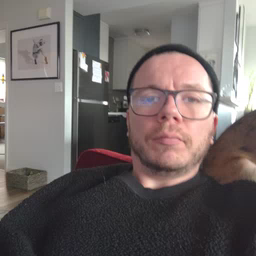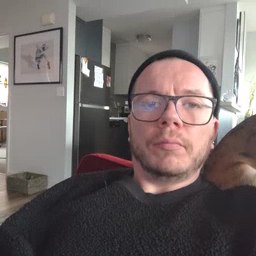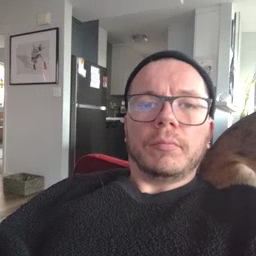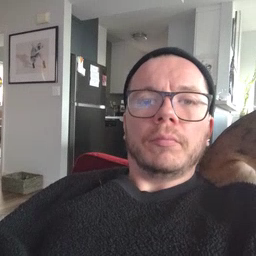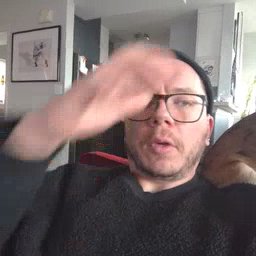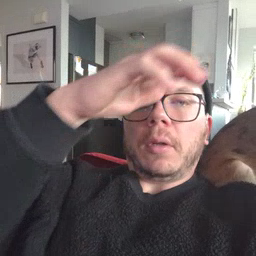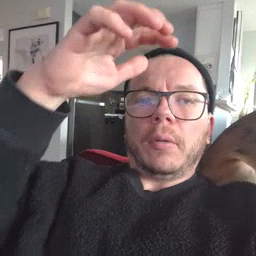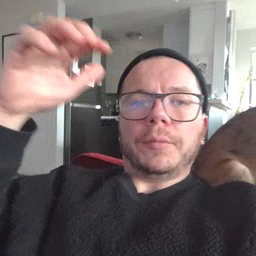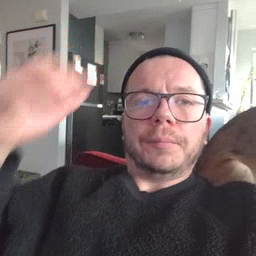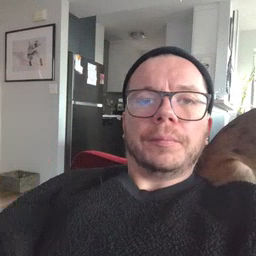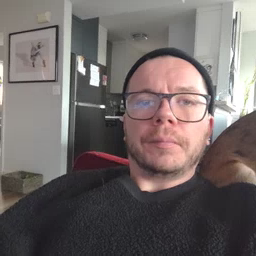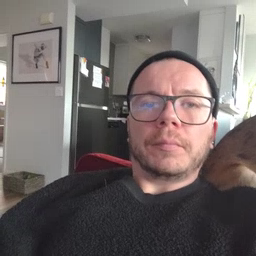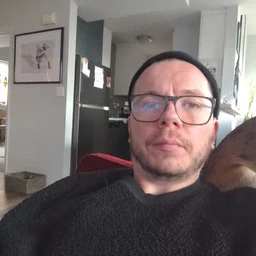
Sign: cloud